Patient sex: M
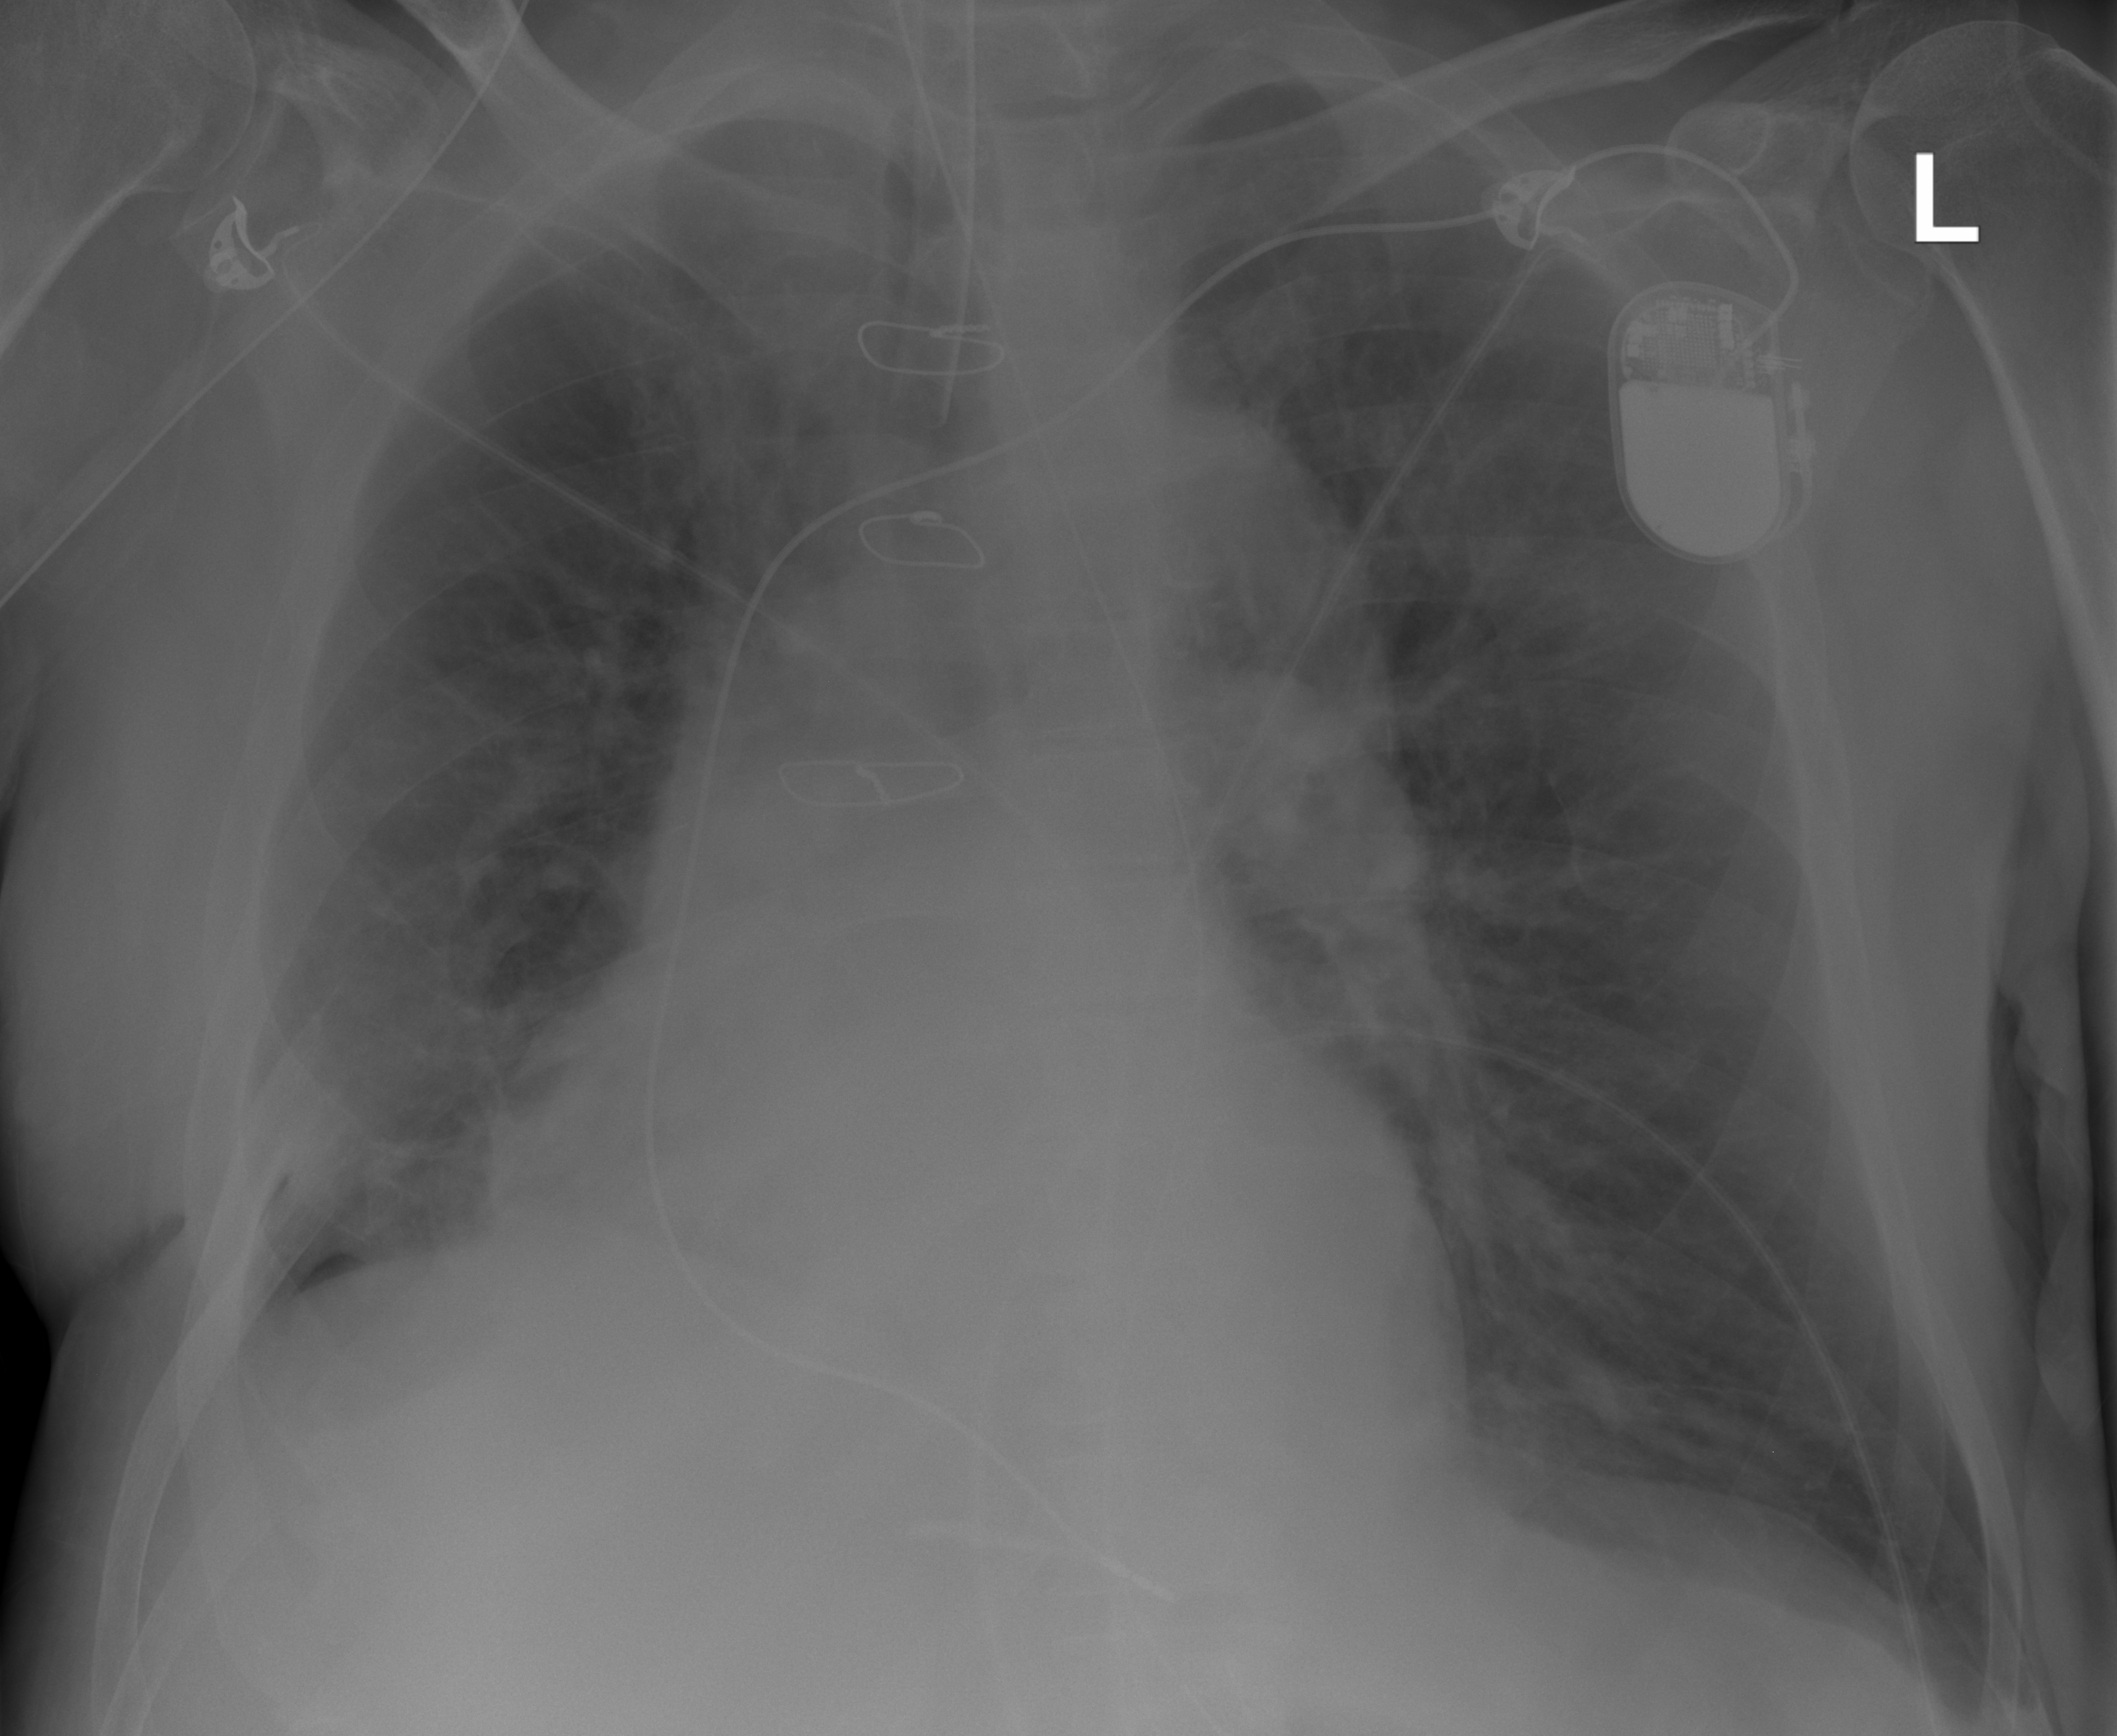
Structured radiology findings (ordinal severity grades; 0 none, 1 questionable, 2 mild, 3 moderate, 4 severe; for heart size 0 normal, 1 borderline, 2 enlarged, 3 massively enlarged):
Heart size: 3
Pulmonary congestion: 2
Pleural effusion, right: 0
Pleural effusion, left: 0
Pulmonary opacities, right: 0
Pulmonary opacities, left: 0
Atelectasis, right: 0
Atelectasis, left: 0